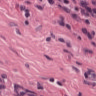
Metastatic tissue present: no